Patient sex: F
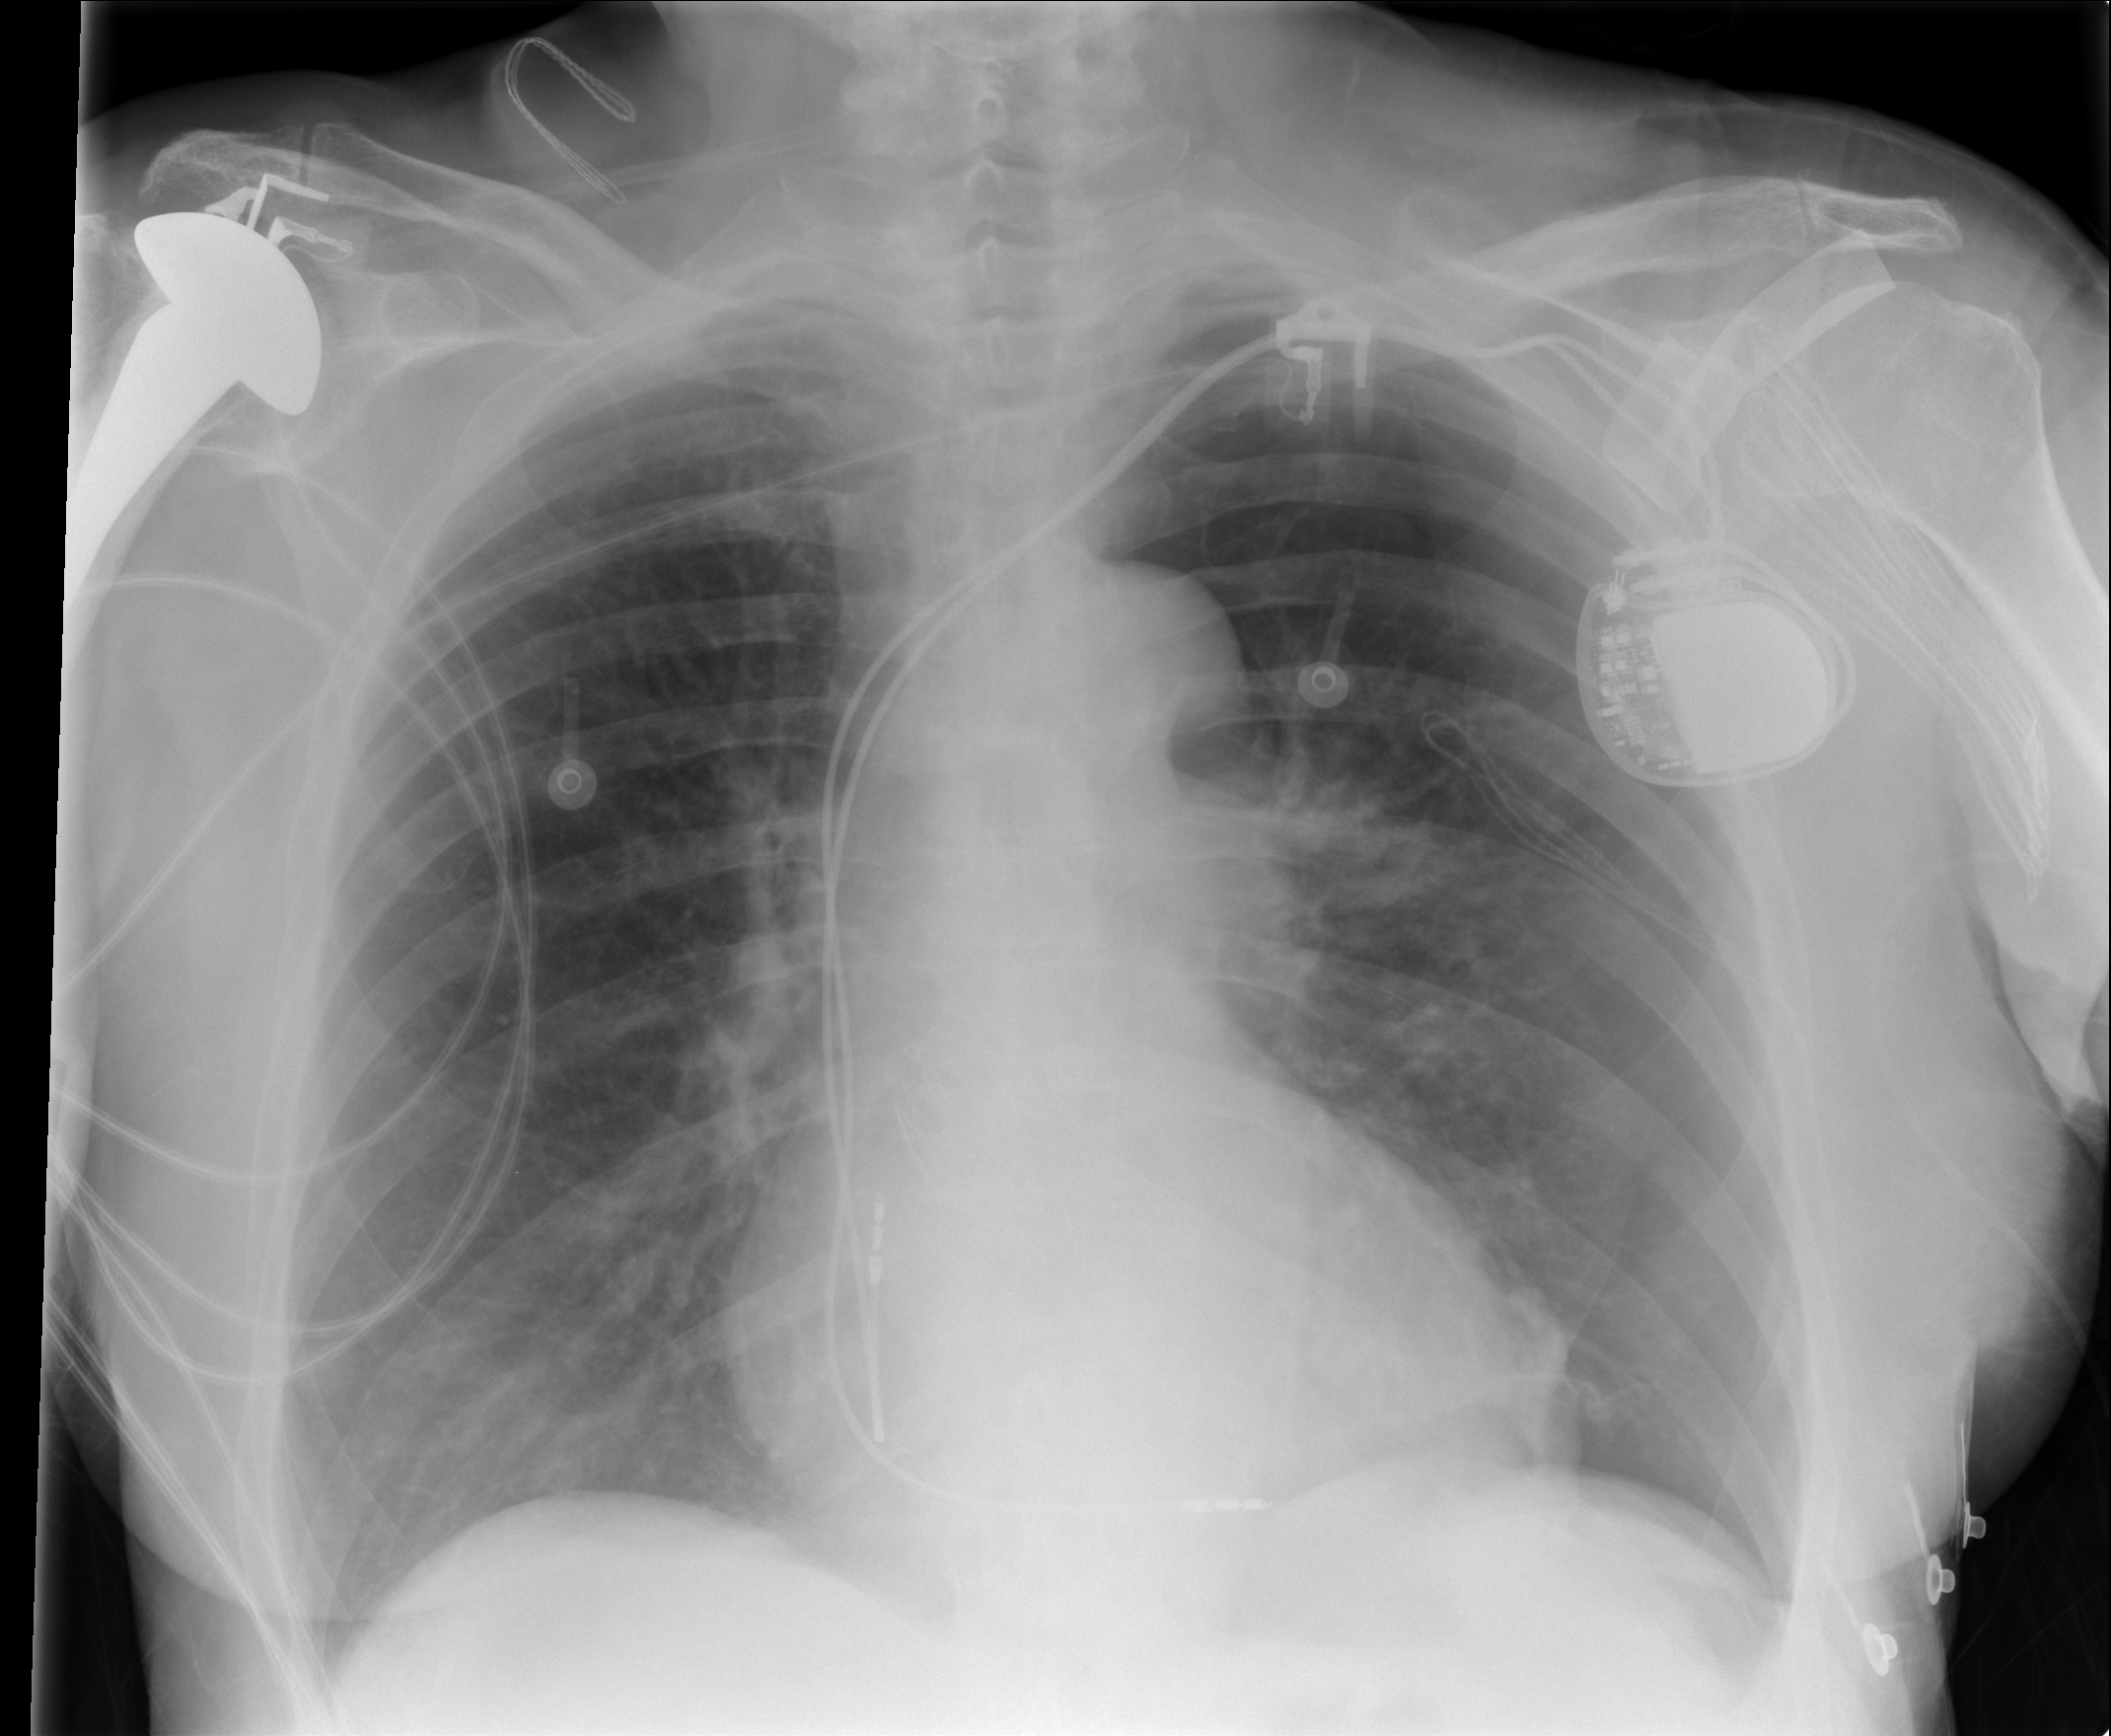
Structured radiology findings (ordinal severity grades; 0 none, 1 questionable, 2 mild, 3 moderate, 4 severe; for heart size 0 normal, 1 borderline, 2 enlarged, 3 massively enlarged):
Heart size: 0
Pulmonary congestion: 1
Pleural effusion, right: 0
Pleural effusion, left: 0
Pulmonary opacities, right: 0
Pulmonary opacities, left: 0
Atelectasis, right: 0
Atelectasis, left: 0